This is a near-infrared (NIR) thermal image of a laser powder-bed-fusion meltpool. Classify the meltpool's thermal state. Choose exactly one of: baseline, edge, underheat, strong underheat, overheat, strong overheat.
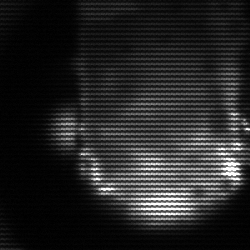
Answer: baseline